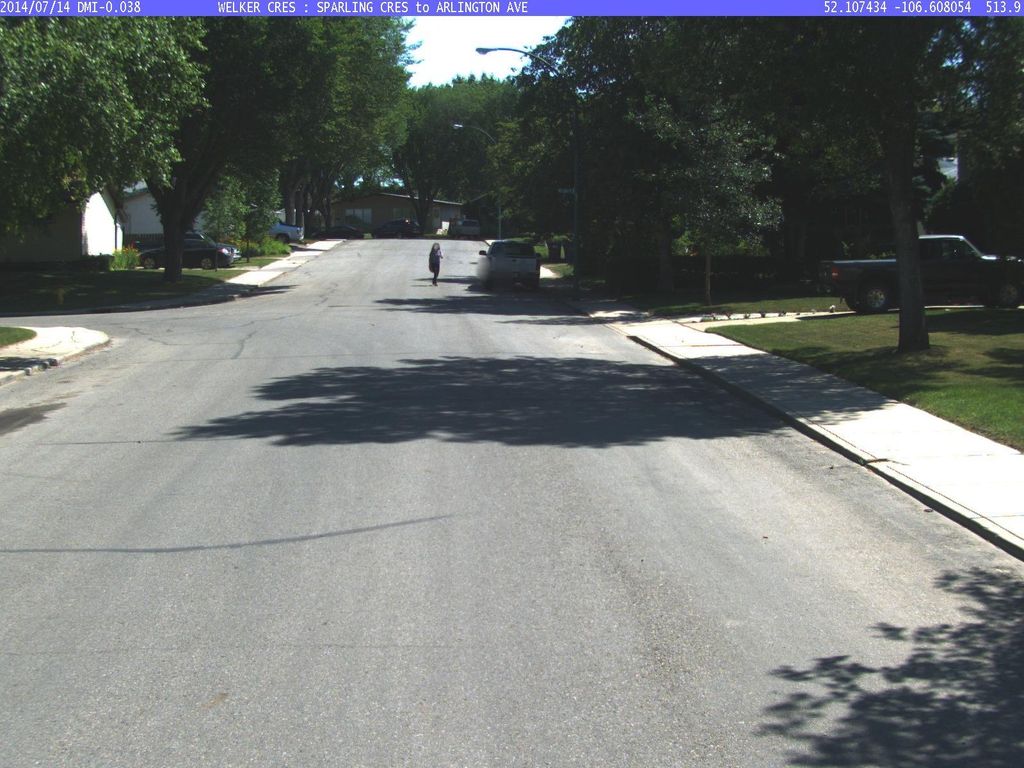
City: saskatoon